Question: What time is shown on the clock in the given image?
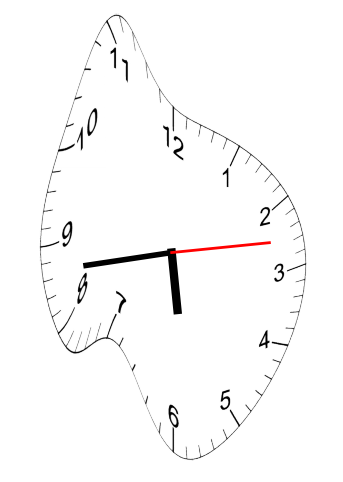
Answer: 05:43:13